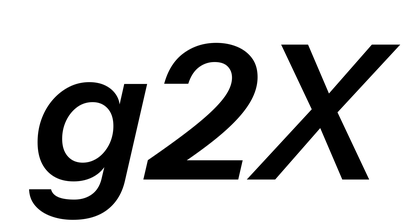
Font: InstrumentSans-Italic_SemiBold_Italic